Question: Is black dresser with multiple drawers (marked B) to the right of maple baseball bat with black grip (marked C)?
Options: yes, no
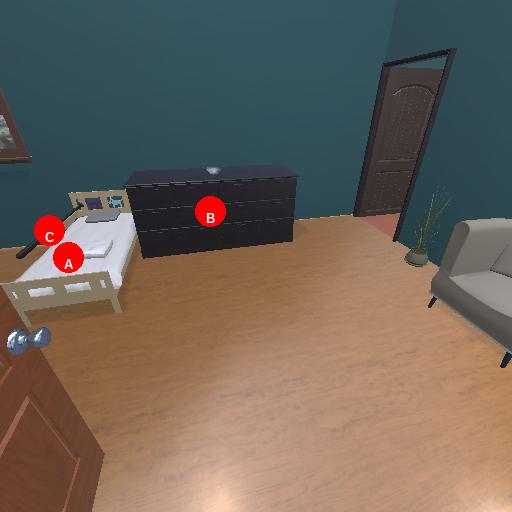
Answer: yes